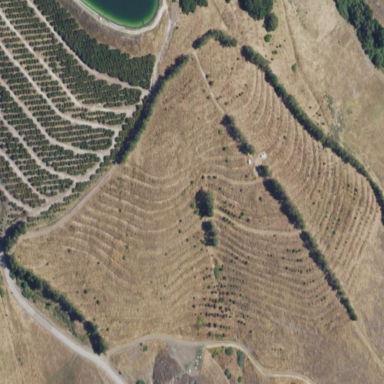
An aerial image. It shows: Orchard.